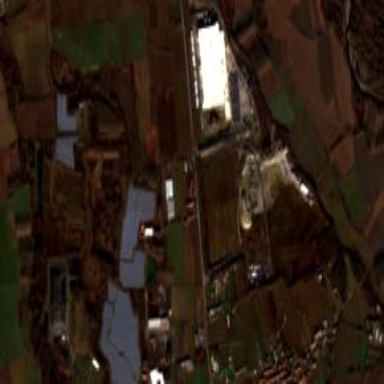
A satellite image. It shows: Industrial area featuring warehouse.